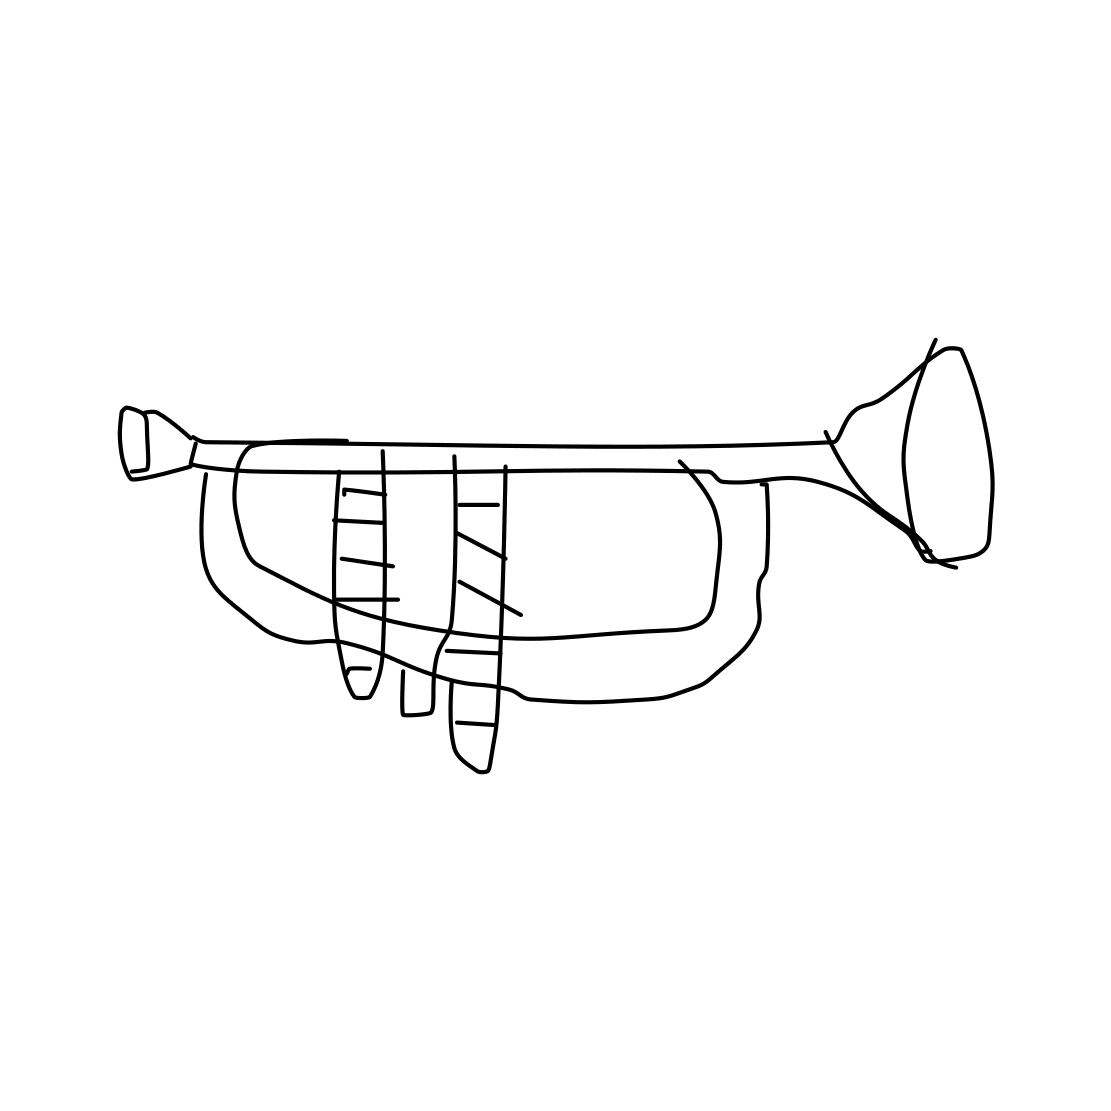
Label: trumpet